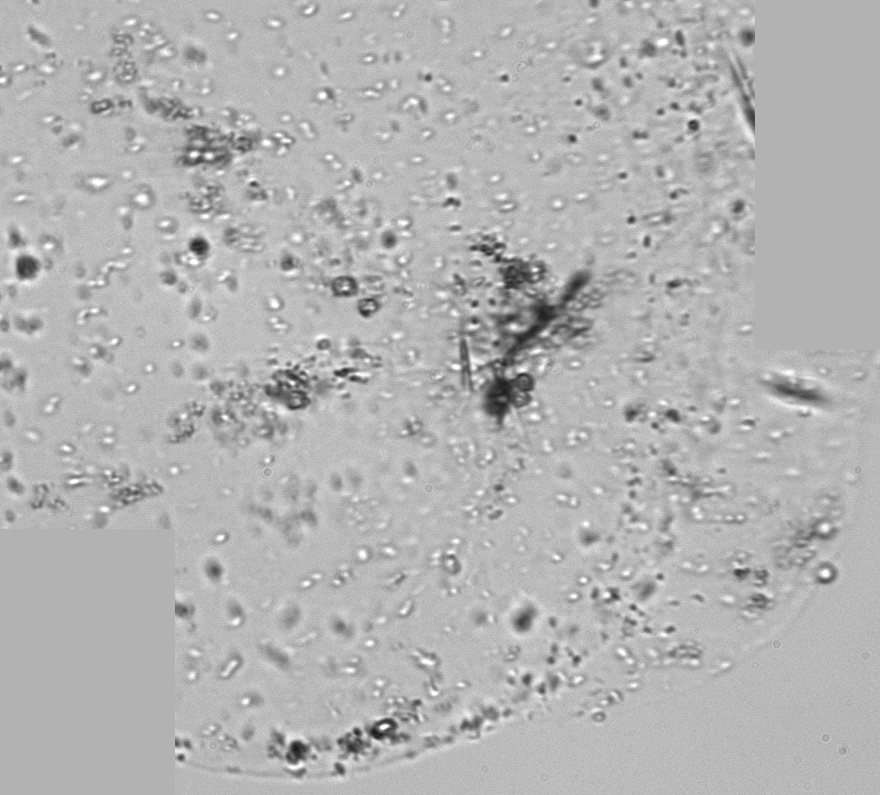
Label: Phaeocystis